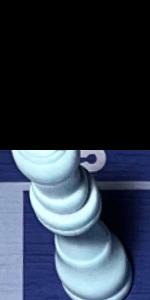
Label: King_White